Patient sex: M
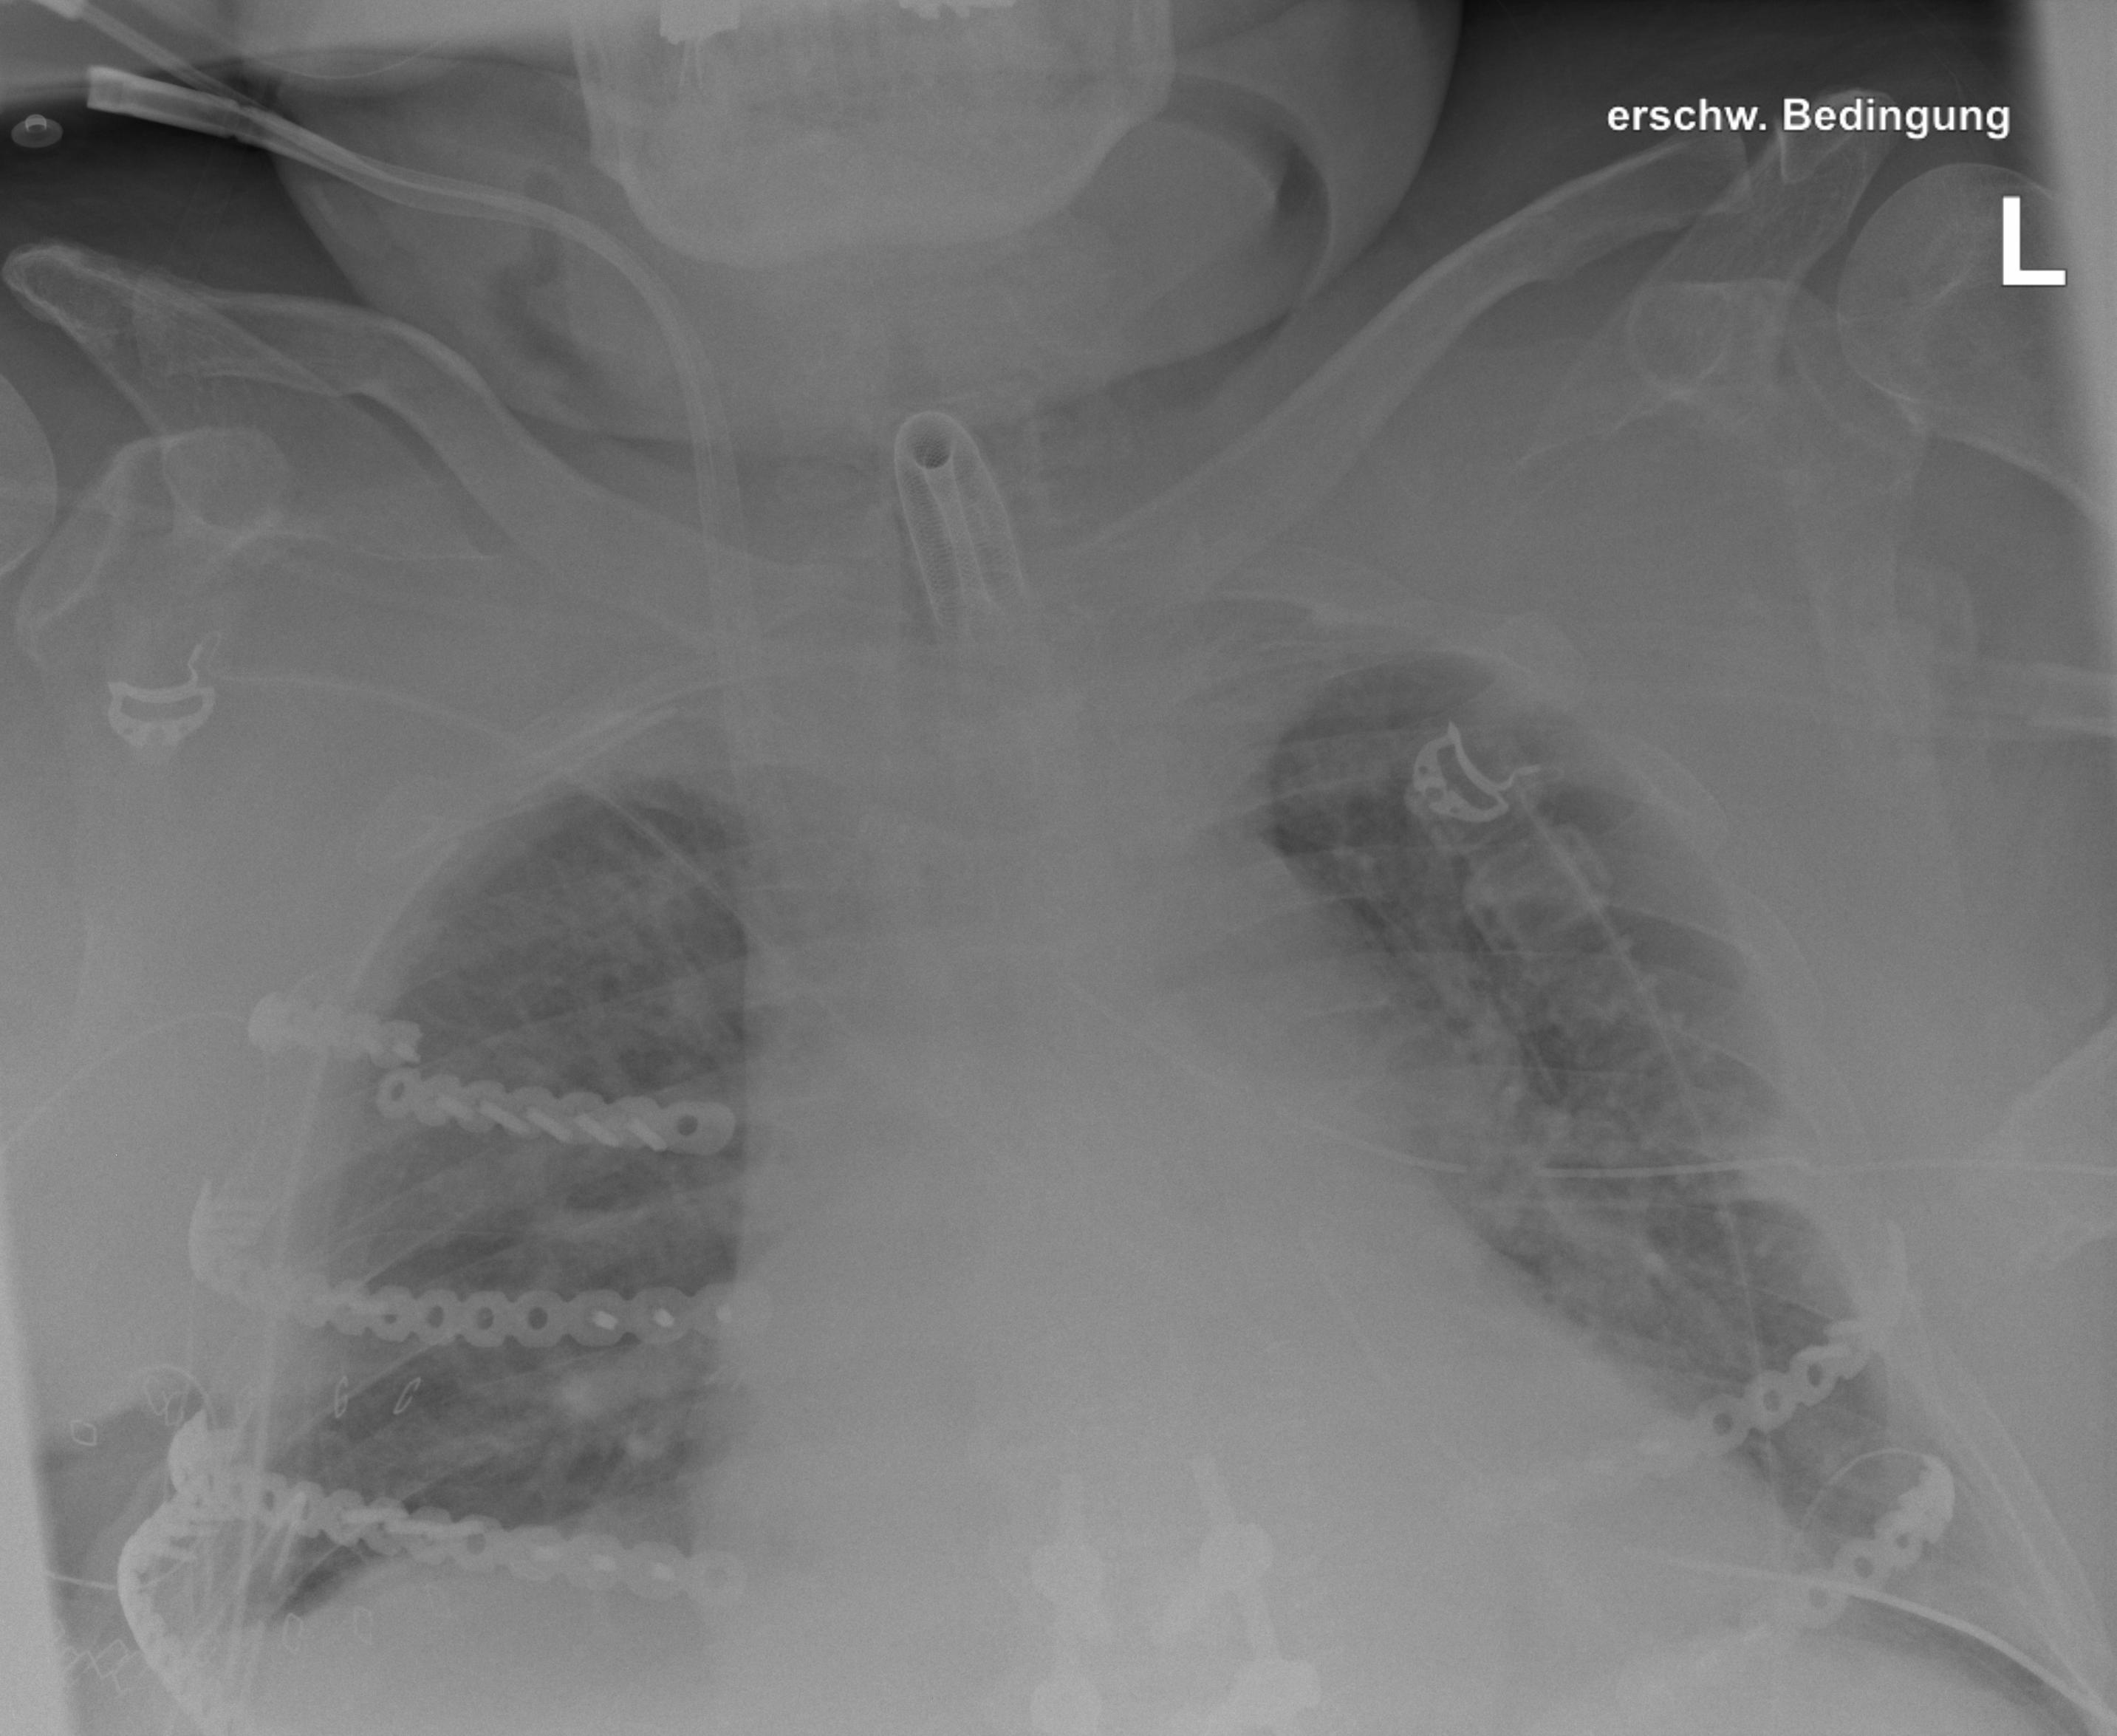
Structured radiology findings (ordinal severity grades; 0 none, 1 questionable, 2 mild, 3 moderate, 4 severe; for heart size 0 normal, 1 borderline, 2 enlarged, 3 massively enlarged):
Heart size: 2
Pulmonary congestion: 2
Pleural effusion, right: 0
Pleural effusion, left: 0
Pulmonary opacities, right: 0
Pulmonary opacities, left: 0
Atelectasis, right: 0
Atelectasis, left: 2